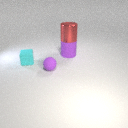
small cyan rubber cube behind small purple rubber sphere